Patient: sex M, age 34
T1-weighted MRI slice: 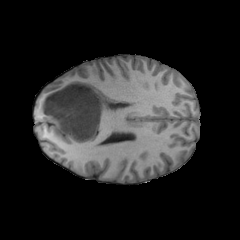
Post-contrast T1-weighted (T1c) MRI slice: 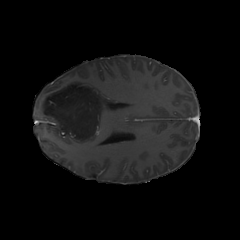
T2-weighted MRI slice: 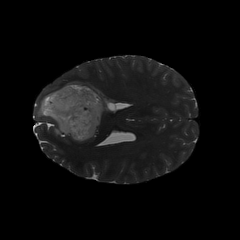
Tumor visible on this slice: yes
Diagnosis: Astrocytoma, IDH-mutant
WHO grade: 2